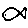
Label: fish